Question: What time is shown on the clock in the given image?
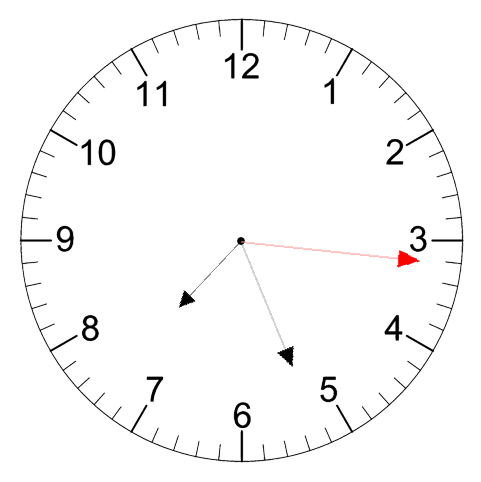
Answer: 07:26:16